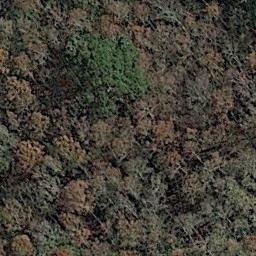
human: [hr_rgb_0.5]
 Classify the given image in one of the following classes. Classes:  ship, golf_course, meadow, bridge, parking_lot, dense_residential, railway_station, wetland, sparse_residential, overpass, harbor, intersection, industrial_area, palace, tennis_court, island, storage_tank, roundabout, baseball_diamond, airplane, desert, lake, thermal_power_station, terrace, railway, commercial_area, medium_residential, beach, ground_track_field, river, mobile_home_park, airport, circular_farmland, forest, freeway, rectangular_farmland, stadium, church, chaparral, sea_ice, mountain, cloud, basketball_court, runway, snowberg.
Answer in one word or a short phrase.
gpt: forest